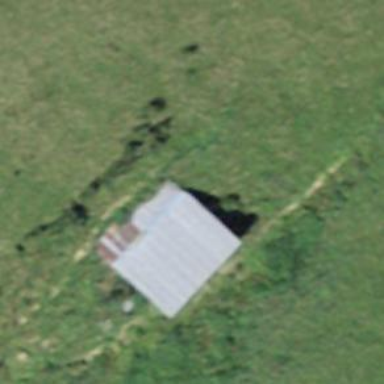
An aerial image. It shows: Barn.